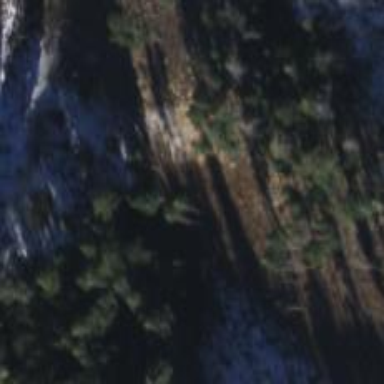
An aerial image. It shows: Evergreen needle-leaved woodland.